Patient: sex F, age 62
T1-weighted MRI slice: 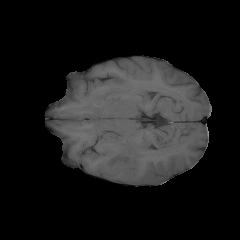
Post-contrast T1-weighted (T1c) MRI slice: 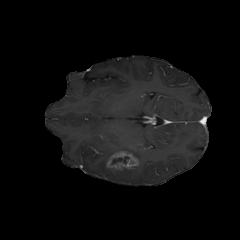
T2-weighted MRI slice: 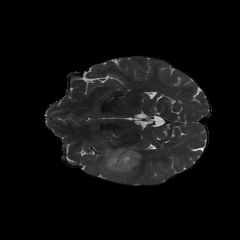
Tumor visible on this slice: yes
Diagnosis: Glioblastoma, IDH-wildtype
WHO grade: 4